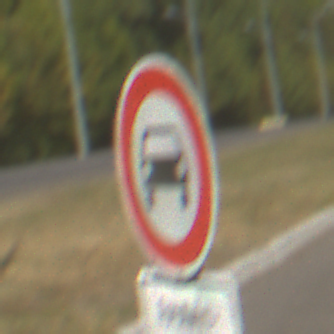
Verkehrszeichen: VerbotKraftwagen
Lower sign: BesondereFahrzeugeUndTransportgueter7
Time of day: MorningAfternoon
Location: Outdoor (Suburban)
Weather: Clear
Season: NotSpecified
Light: Natural